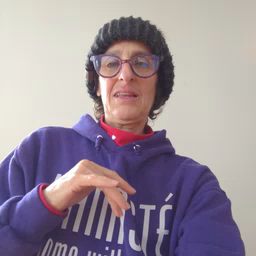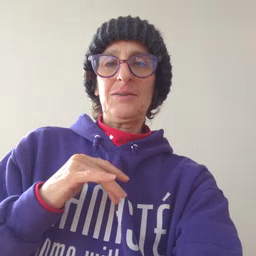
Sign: wait